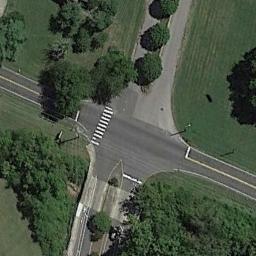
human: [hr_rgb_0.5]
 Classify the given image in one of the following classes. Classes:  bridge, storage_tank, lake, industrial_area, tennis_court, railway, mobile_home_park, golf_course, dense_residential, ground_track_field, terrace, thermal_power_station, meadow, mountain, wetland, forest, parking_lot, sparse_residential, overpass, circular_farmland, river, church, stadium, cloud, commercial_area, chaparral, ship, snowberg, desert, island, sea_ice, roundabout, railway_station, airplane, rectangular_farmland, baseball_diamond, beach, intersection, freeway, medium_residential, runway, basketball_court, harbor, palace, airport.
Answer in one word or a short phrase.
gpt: intersection